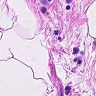
Metastatic tissue present: no